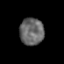
Tissue: prostate
Cell type: T cells
Senescence score: 0.842
Nuclear area (px): 640
Mean DAPI intensity: 103.834